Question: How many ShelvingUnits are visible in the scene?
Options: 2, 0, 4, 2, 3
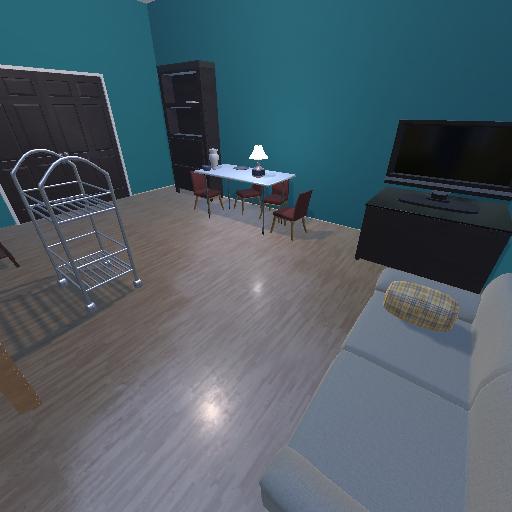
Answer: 2